Question: I've been looking and searching similar issues that I found on my testing on Mono but can't find anything.
My intellisense in visual studio or in Monodevelop doesn't work. How to fix this?
I can still do the work and everything is working fine except for the issues I mentioned.
Can't afford to type everything w/c consumes much of my time and prone of typo error.
Please help.
I've downloaded the latest installer found on Xamarin site w/c already has everything in one click (All the prerequisite and requirements are package in one)
uninstall and reinstall it individually but stil the annoying things persist.
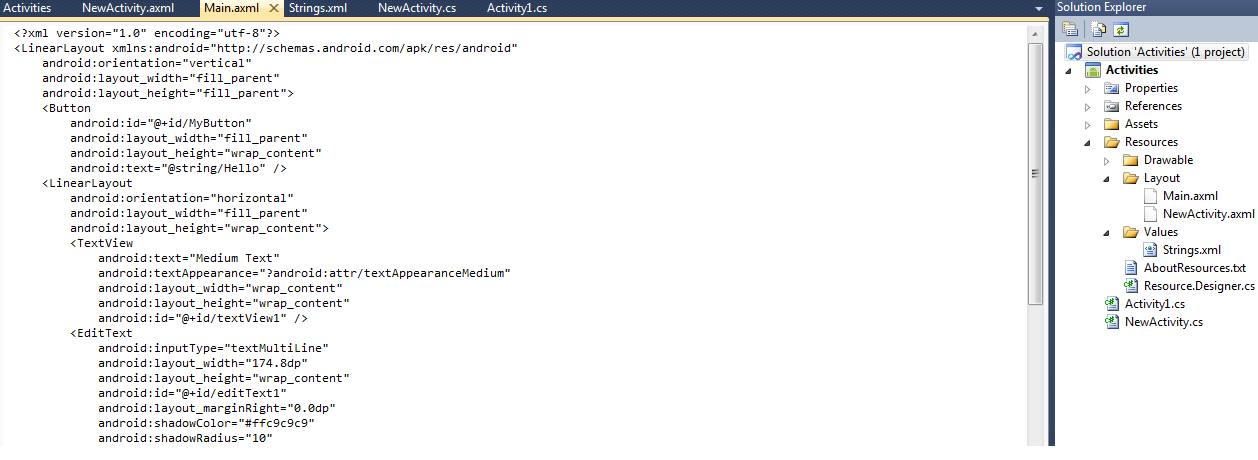
Answer: I can't help with any suggestions about why the install might not be working for you - sorry!
But it looks like Visual Studio is opening this as the normal text rather than XML or AXML.
For the XML editor, including auto-completion on the "android:" attributes, then can you choose "open with" from the file right-click menu in Solution Explorer - within this choose "XML (Text) Editor" - there is also an option to set this as default within that dialog.
For the Xamarin Visual designer - in which you'll see the design surface but you won't see XML intellisense - then you should be able to try "Mono for Android Designer" from that same "Open With".